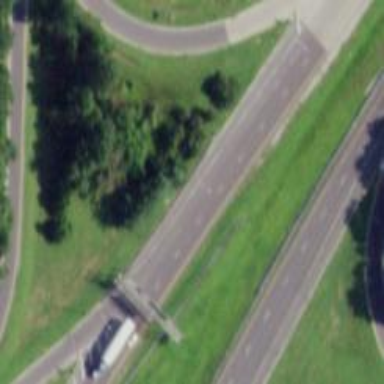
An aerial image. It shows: Motorway junction.